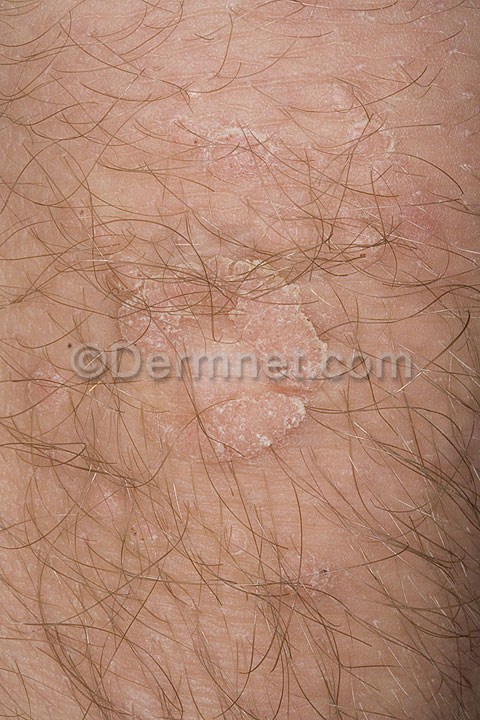
Disease: Warts Molluscum and other Viral Infections